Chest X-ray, PA view. Patient: 55 years old, sex F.
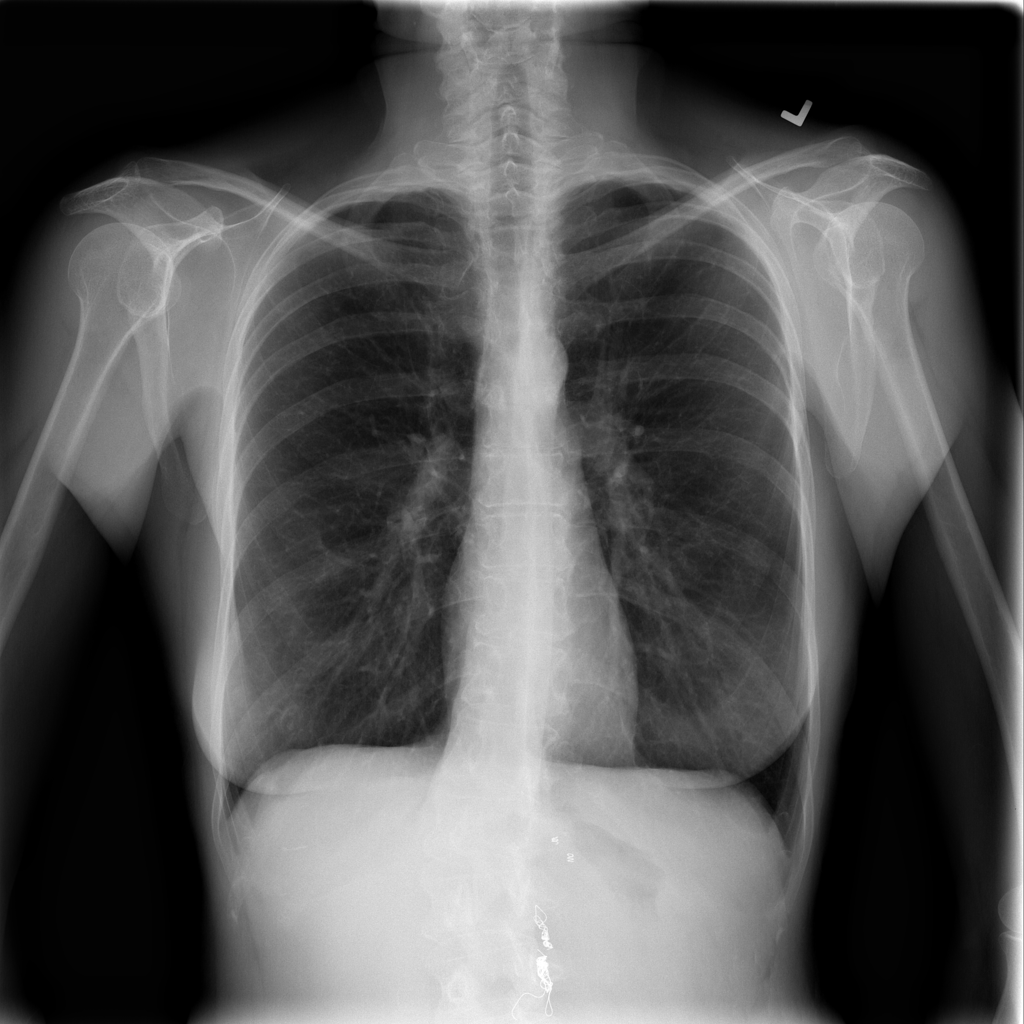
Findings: No Finding